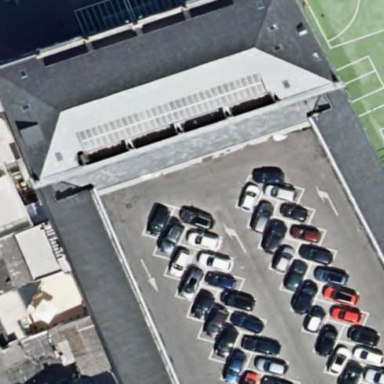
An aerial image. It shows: Commercial building.